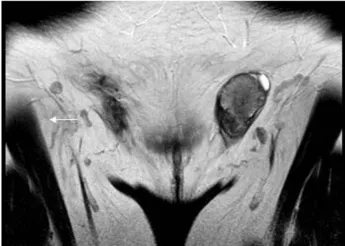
Left side (showed with an arrow) -2.6 x 1.6 cm, located in the left inguinal canal.
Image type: radiology (mri)